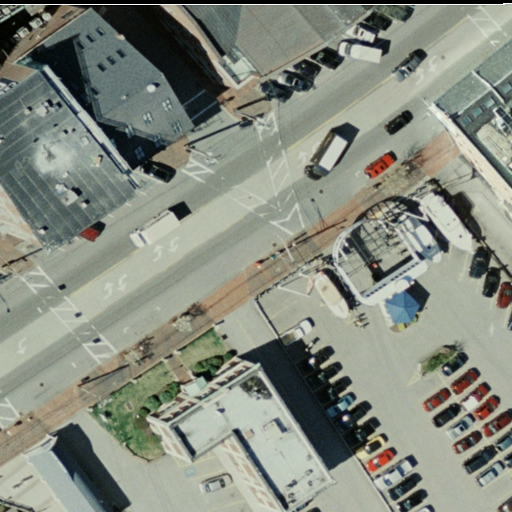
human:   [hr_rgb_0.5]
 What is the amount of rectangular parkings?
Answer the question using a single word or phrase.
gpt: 2

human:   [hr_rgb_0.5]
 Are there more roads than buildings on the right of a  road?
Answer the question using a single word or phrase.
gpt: yes

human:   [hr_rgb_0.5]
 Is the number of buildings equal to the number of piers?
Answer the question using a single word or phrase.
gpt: no

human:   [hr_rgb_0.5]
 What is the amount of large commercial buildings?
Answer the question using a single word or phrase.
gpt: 0

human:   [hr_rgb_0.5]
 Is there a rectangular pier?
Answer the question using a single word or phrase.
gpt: yes

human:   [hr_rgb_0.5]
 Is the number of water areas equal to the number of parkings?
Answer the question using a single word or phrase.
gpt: no

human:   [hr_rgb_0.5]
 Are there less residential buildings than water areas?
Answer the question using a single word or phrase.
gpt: no

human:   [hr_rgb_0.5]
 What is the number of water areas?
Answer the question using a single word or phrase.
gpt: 0

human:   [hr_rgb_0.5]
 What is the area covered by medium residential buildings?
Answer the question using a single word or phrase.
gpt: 1464m2

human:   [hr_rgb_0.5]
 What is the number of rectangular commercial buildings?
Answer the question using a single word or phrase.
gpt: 0

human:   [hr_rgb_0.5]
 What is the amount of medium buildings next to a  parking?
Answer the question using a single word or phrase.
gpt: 4

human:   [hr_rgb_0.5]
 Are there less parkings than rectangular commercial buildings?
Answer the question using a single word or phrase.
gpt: no

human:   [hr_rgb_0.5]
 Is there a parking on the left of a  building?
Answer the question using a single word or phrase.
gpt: yes

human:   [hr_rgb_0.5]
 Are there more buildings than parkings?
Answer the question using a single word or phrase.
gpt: yes

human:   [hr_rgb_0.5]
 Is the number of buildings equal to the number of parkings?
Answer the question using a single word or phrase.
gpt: no

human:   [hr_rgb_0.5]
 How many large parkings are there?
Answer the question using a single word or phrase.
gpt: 2

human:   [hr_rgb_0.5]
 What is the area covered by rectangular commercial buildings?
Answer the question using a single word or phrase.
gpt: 0m2

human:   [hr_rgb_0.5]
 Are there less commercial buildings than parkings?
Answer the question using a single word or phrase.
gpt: yes

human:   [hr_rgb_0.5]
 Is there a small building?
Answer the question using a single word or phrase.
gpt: yes

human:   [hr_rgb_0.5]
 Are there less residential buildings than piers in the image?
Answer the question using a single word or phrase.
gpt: no

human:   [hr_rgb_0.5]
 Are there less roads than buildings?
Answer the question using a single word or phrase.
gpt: no

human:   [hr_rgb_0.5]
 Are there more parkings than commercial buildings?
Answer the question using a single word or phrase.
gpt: yes

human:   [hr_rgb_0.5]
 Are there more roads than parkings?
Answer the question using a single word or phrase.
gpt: yes

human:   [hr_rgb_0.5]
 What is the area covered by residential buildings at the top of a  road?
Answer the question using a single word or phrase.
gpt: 1077m2

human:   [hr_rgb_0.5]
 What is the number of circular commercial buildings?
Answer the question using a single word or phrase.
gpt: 0

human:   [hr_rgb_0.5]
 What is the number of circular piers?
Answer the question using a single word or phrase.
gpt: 0

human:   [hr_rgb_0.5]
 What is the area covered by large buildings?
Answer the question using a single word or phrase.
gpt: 0m2

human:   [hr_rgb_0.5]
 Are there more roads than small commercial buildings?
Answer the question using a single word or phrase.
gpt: yes

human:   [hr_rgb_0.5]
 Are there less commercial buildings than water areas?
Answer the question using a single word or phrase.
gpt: no

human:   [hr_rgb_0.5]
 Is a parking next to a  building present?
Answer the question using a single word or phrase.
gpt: yes

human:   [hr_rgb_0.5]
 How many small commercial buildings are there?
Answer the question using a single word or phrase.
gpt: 0

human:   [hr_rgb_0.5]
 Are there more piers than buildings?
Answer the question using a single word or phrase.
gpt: no

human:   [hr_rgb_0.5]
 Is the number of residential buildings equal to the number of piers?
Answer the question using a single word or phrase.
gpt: no

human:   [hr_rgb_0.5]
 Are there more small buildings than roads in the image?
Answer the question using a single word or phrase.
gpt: no

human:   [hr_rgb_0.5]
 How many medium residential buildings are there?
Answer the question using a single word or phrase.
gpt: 4

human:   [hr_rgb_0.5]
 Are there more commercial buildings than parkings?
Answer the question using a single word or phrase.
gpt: no